Field crop: maize
Growth stage: 2
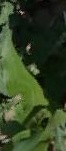
Species: maize